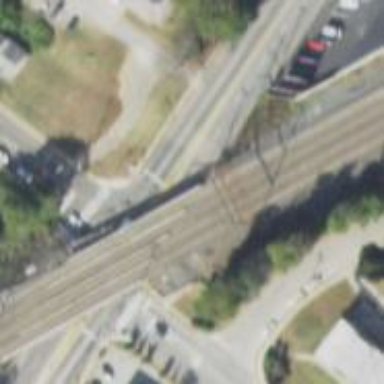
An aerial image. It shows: Railway bridge with electrified contact lines.